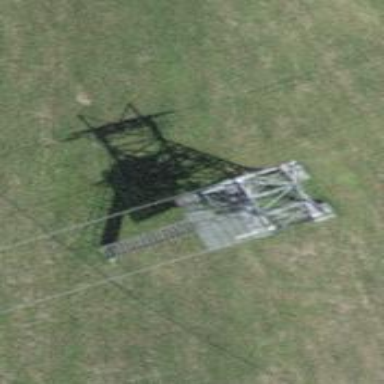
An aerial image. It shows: Pylon used for aerialway.